Field crop: maize
Growth stage: 2
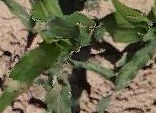
Species: maize